Question: Count the number of objects in the diagram.
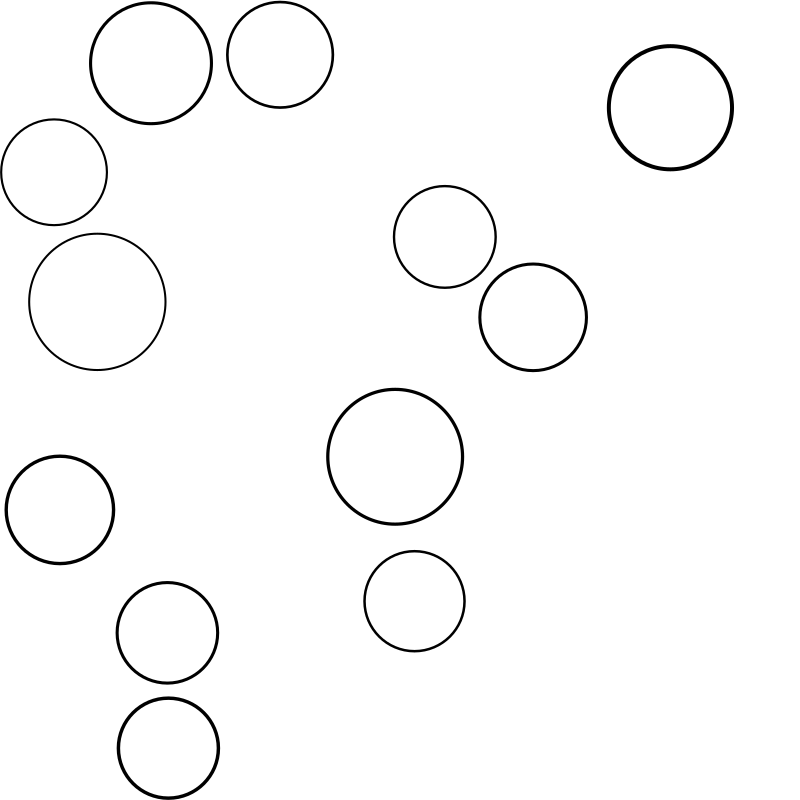
Answer: 12